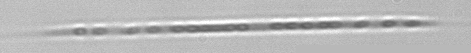
Label: Rhizosolenia